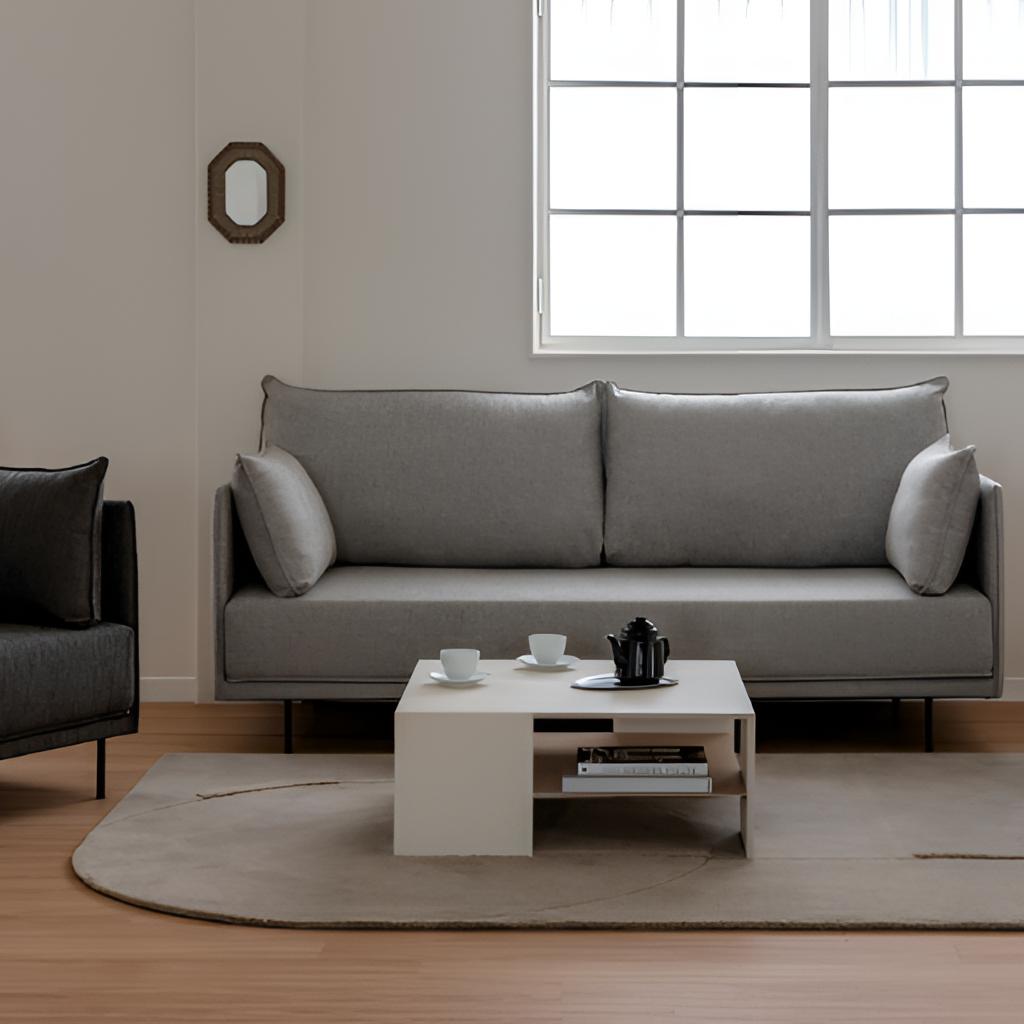
fabric sofa, living room, wood flooring, with plank pattern, beige paint wallpaper, with solid pattern, modern